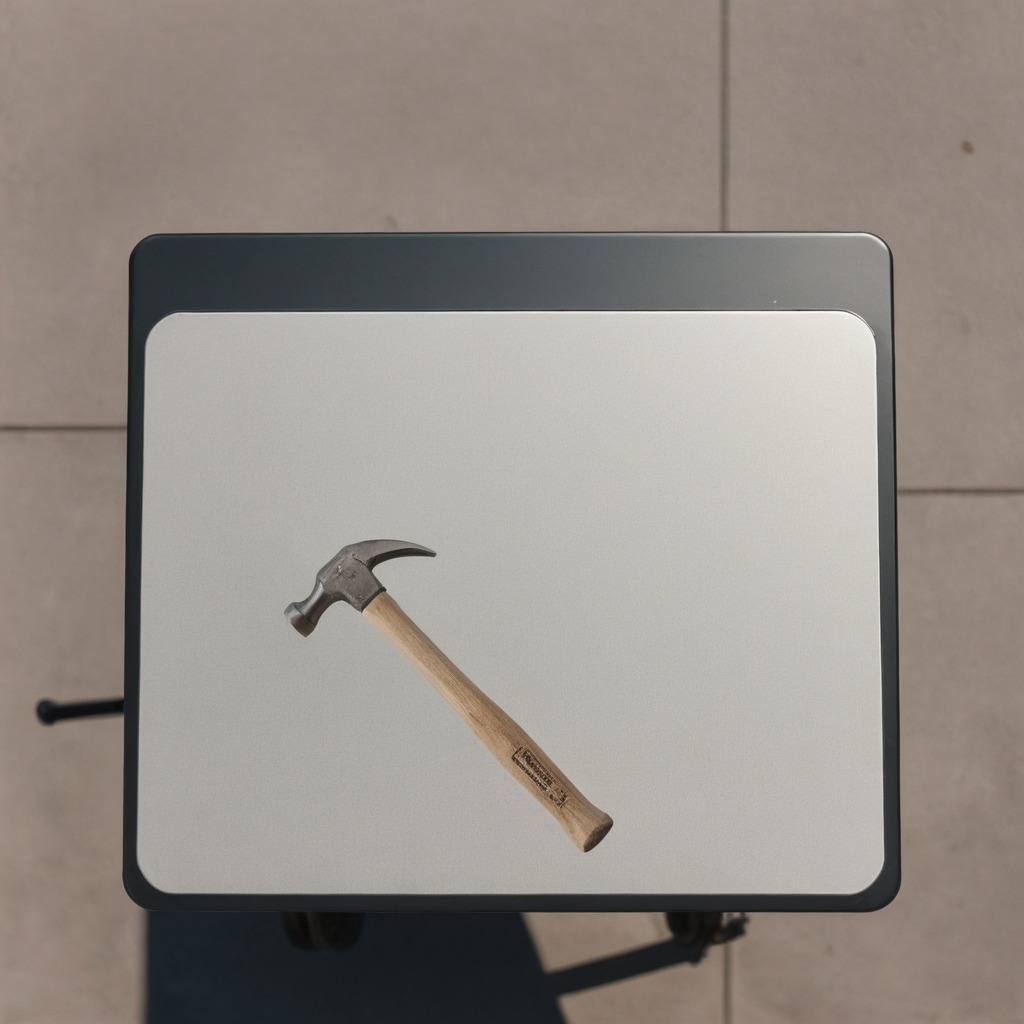
A hammer is lying on the textured surface of the clean utility table in a temporary outdoor tool station.